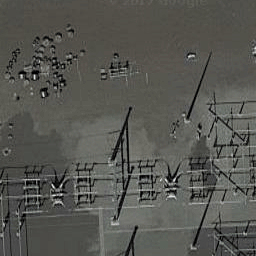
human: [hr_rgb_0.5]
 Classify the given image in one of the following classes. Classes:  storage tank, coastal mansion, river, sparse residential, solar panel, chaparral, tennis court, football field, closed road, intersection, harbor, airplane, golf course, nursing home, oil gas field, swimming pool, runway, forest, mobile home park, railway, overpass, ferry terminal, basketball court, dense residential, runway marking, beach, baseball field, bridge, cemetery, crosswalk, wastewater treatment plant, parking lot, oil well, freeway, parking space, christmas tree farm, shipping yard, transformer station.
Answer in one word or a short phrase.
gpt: transformer station